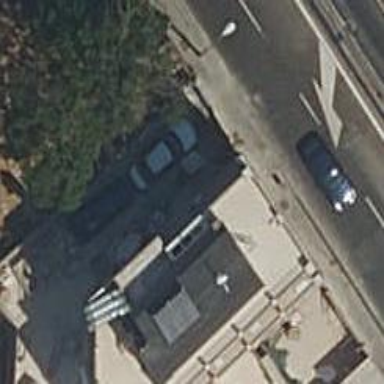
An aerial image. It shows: Restaurant.